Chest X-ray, PA view. Patient: 69 years old, sex F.
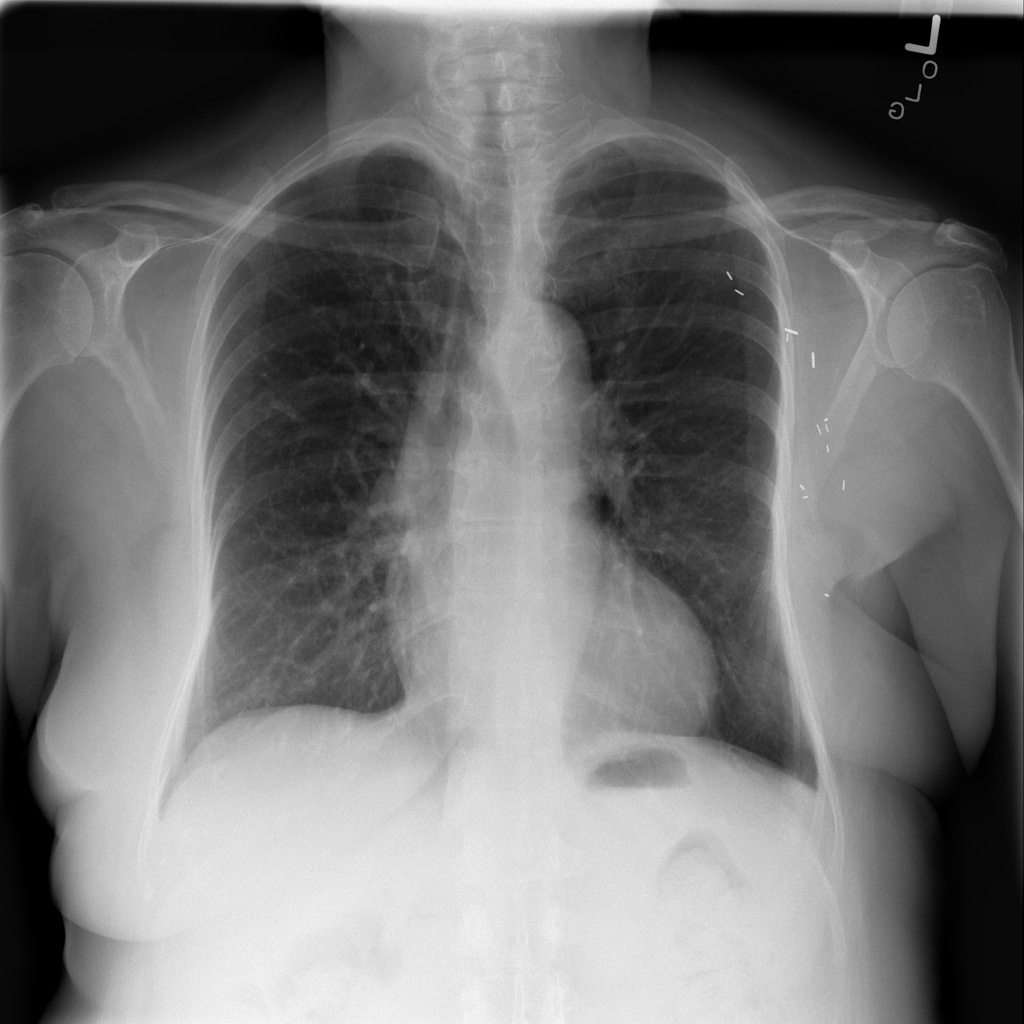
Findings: No Finding